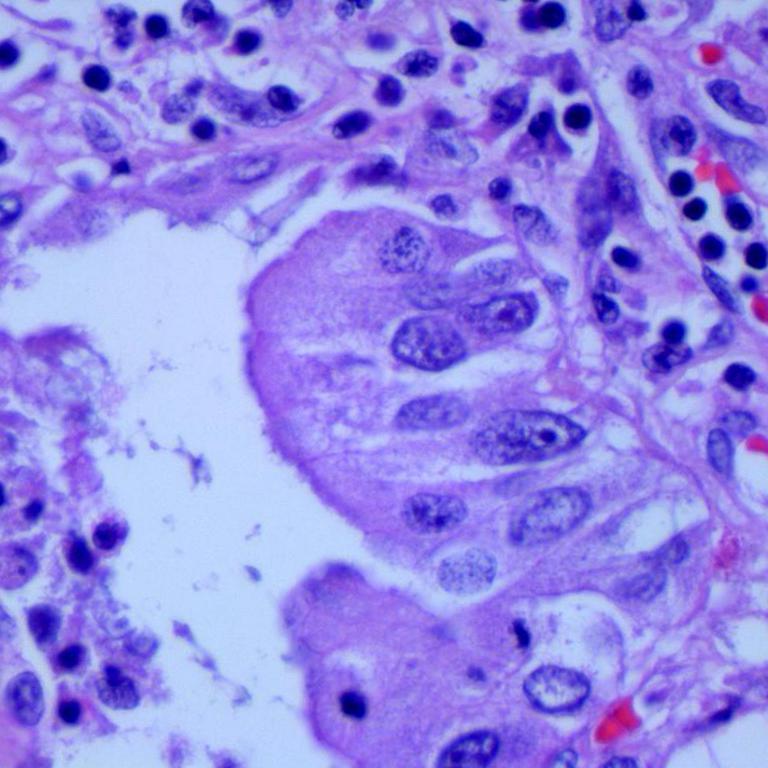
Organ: lung
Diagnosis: adenocarcinomas